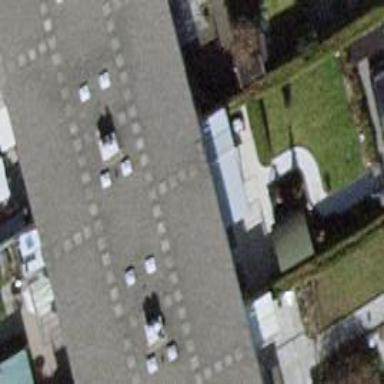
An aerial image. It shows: House with flat roof.